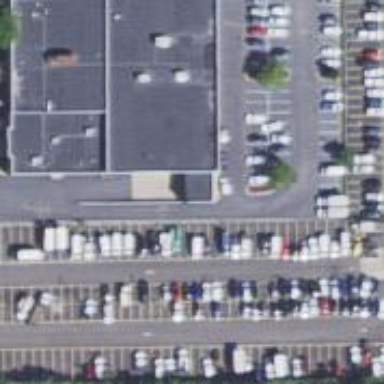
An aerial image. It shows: Retail building housing car repair shop.